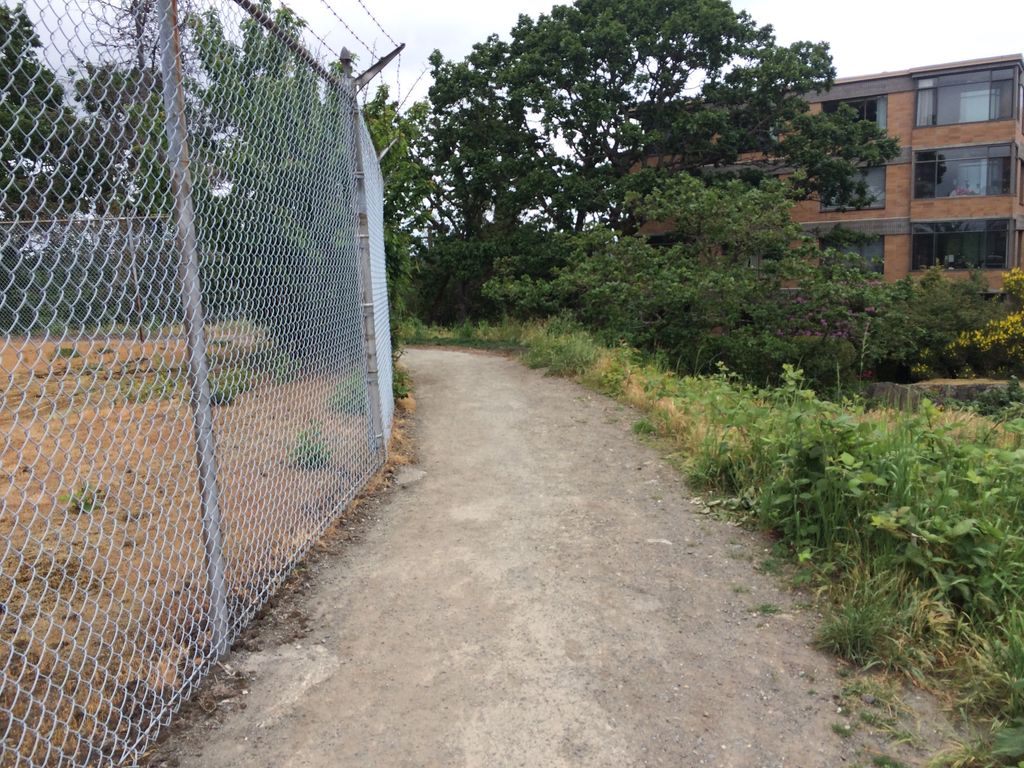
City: victoria